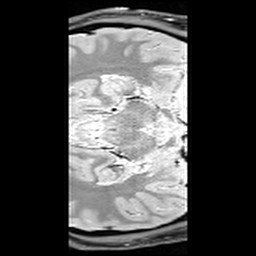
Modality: T1w
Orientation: axial
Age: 26
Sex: male
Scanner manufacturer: siemens
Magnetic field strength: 3 T
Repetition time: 6.5 s
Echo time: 0.016 s